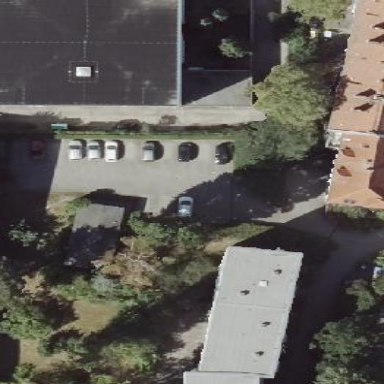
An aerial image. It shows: Parking area with surface made of sett.